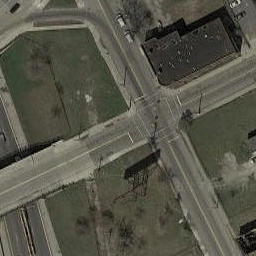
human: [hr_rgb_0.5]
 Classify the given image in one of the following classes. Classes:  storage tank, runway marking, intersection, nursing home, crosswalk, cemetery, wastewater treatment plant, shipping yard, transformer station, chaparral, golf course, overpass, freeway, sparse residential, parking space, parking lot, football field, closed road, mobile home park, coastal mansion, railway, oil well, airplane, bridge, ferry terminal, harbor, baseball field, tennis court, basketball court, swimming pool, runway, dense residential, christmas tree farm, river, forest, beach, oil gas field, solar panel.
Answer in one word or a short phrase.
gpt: intersection